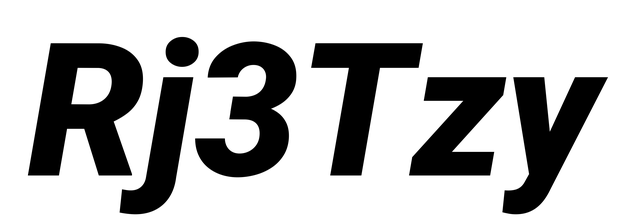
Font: Roboto-Italic_Black_Italic